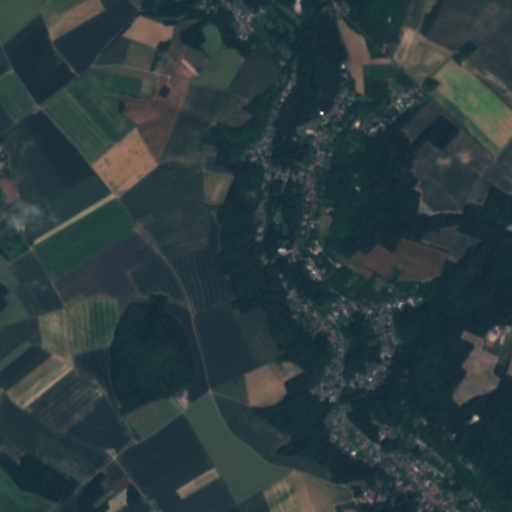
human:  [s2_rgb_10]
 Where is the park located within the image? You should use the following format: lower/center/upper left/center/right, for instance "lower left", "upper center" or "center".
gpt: The park is located in the lower right of the image.
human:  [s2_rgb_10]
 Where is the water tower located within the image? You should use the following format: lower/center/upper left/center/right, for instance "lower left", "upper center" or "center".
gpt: The water tower is located in the upper left of the image.
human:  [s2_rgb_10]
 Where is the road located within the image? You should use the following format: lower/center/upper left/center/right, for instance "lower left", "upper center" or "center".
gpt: There is no road in the image.